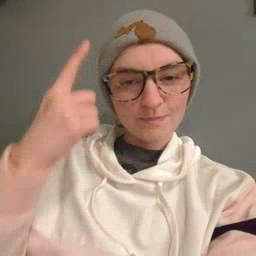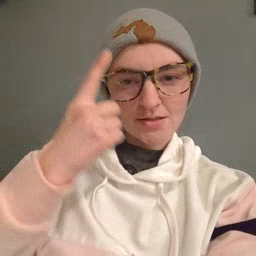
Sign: think